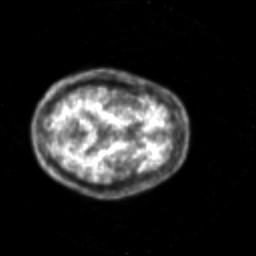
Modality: PET
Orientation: axial
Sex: male
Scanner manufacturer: siemens